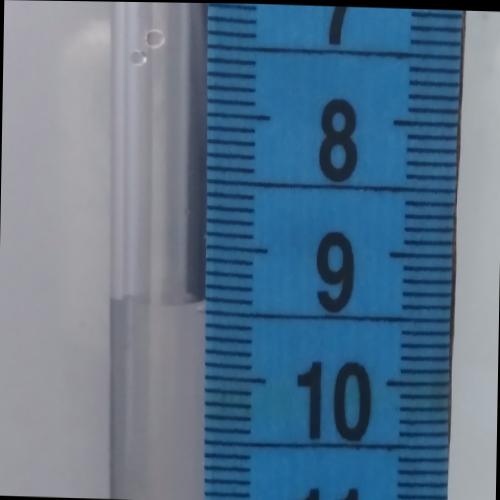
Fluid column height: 9.4 cm